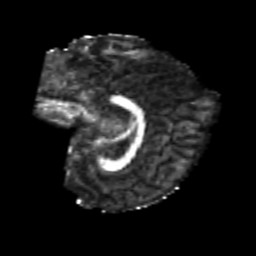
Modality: FA
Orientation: sagittal
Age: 21
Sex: female
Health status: healthy
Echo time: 0.074 s